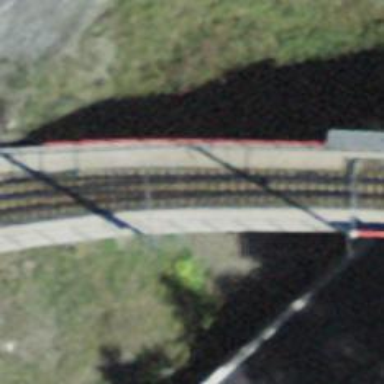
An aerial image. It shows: Narrow-gauge railway viaduct with electrified tracks using contact line.